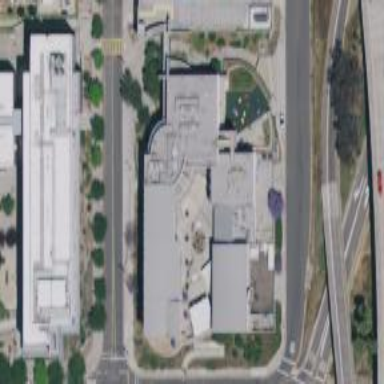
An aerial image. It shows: Education building.